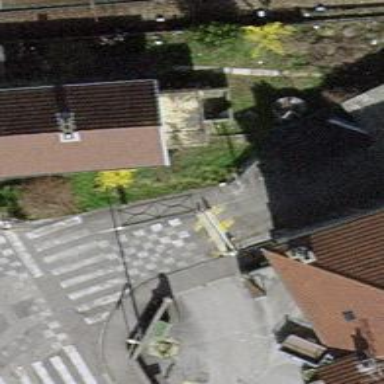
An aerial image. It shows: Lift gate barrier.